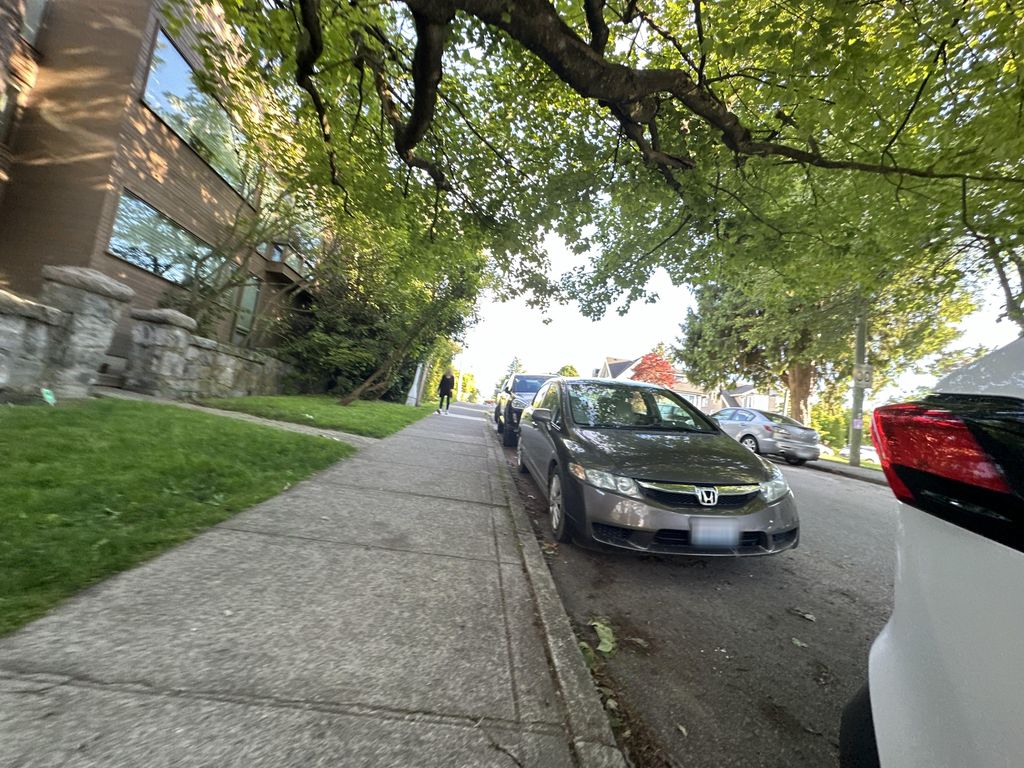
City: vancouver